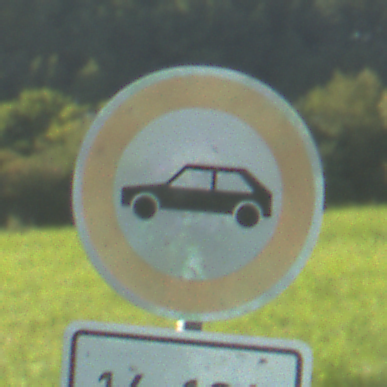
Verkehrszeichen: VerbotPersonenkraftwagen
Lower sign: ZeitangabenOhneBeschraenkungAufWochentage1
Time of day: MorningAfternoon
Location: Outdoor (Nature)
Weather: PartlyCloudy
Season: NotSpecified
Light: Natural